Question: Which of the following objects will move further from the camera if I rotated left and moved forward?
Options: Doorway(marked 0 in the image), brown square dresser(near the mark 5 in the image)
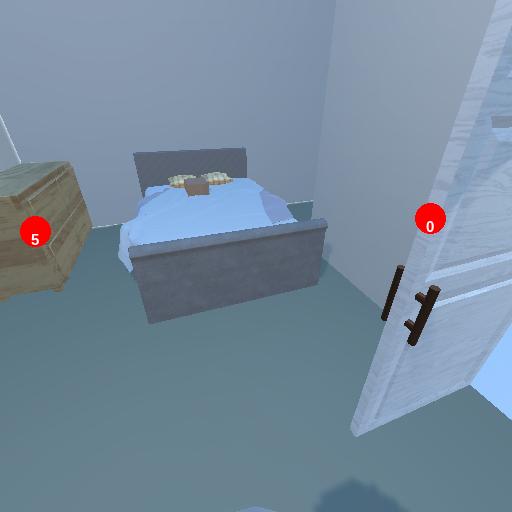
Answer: Doorway(marked 0 in the image)